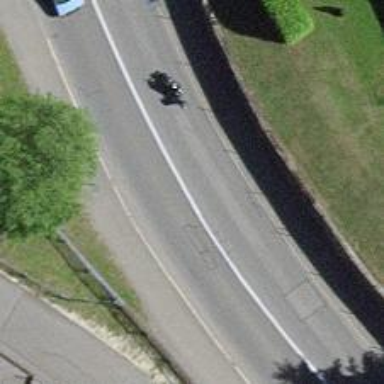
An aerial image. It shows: Uncontrolled zebra crossing on the road.